Question: <URL>

When I add that with this code I can not see anything in view. So basicly it doesn't working. So how I can make my with tag. Is there any pod like this or do you have any solution for this ? I'm using 'Swift 2.3'
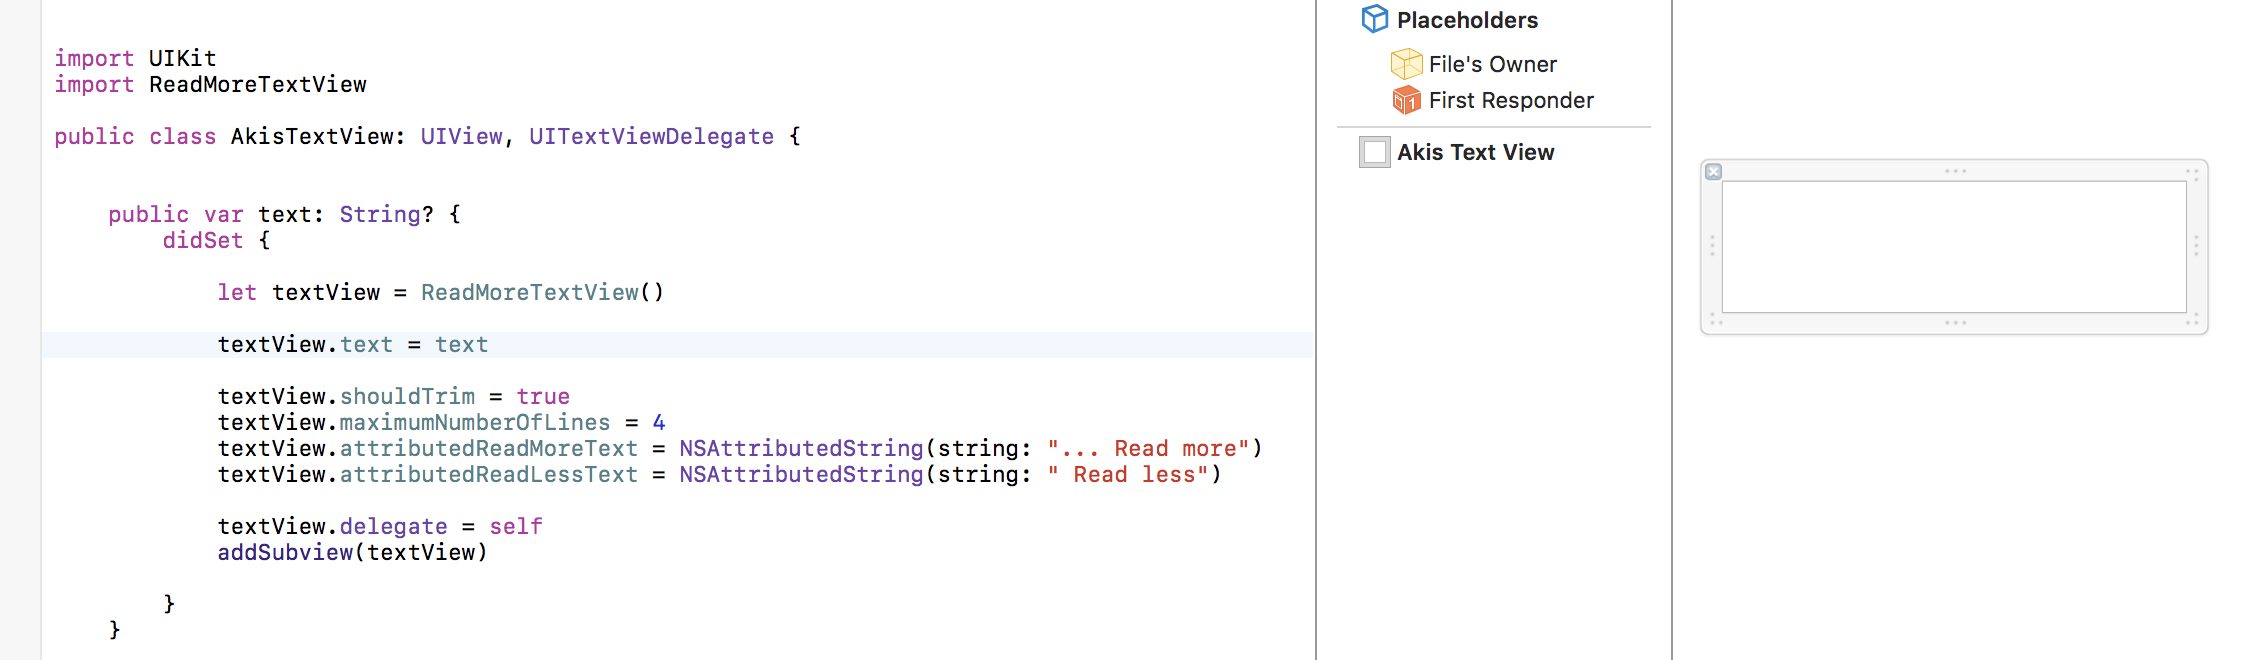
Answer: I am Pretty Sure The problem is because you haven't assign frame to the TextView Try by adding frame
'''
let textView:ReadMoreTextView = ReadMoreTextView.init(frame: CGRect.init(x: 0, y: 0, width: 100, height: 150))
textView.text = "sadkhfasdjfkasdklf lskadj fklsad jflskad jflk asdlfkjsaldk fjlsdakjflasdjlfkjsadlkfjlsakdjf ldsjflj lkdsjflaksdflkj dfjlkdsjflkj lkdjfalkjflsdk jfklsdjflksdjflkdsjlkf salkf"
textView.maximumNumberOfLines = 4
textView.shouldTrim = true
textView.isScrollEnabled = false
textView.attributedReadLessText = NSAttributedString(string:"Read Less")
textView.attributedReadMoreText = NSAttributedString(string:"ReadMore")
textView.delegate = self
self.view.addSubview(textView)
'''